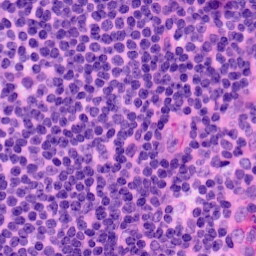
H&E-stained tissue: LymphNode